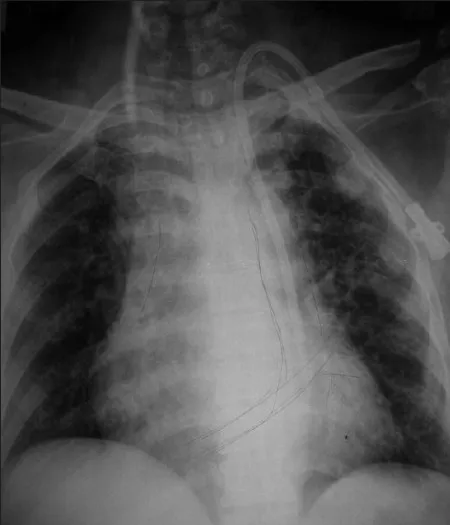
Chest radiograph showing the hemodialysis catheter passing through a persistent left superior vena cava.
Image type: radiology (x_ray)